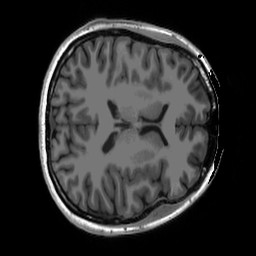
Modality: T1w
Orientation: axial
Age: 28
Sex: female